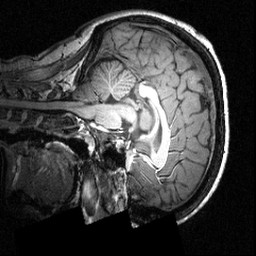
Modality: T1w
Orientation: sagittal
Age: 23
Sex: female
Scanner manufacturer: siemens
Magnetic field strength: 3.951 T
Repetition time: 1.5 s
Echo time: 0.00335 s